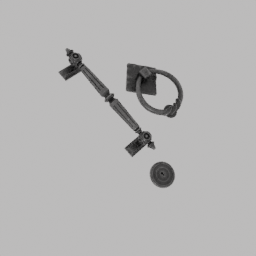
Label: mechanical